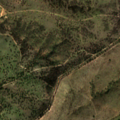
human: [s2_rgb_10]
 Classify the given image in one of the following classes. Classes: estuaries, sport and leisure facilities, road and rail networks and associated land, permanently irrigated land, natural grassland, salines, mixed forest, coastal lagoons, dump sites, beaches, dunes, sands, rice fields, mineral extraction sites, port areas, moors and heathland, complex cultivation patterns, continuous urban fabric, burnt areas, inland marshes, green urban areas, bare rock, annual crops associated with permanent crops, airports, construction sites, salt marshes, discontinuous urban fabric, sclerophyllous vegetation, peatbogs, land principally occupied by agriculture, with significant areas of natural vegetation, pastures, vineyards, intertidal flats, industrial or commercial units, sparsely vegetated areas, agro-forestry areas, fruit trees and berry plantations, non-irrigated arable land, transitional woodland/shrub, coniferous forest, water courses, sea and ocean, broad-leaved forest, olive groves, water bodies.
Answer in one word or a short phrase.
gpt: agro-forestry areas, coniferous forest, transitional woodland/shrub